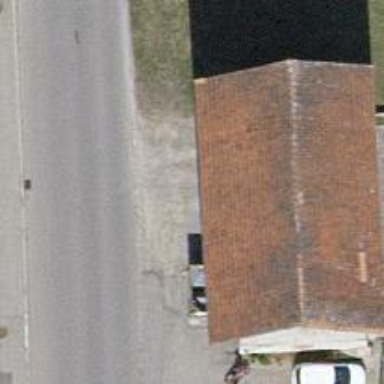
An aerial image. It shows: Bus stop with platform for public transport.